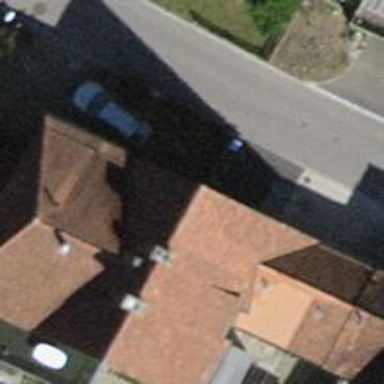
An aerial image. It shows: Building with tiled roof.